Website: lowes
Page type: account-selection
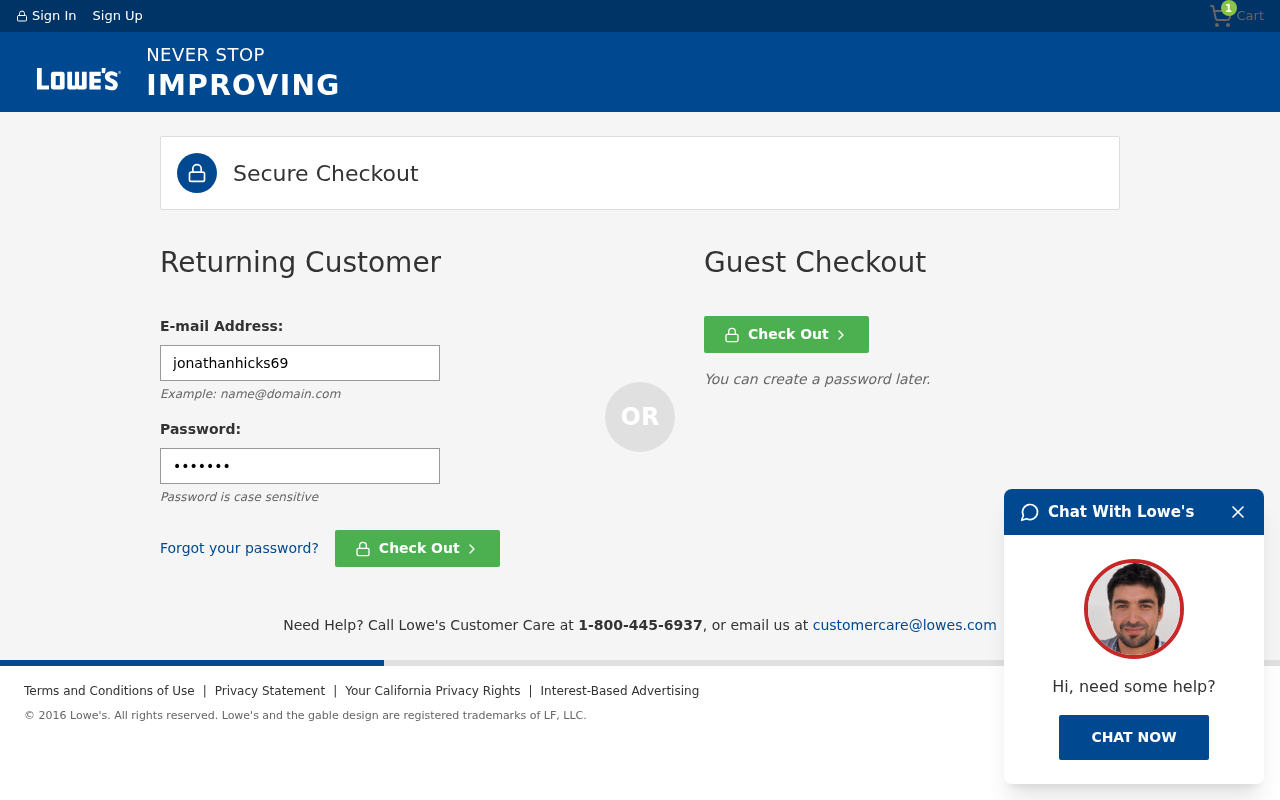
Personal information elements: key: PII_LOGIN_USERNAME
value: jonathanhicks69
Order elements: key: ORDER_NUM_ITEMS
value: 1